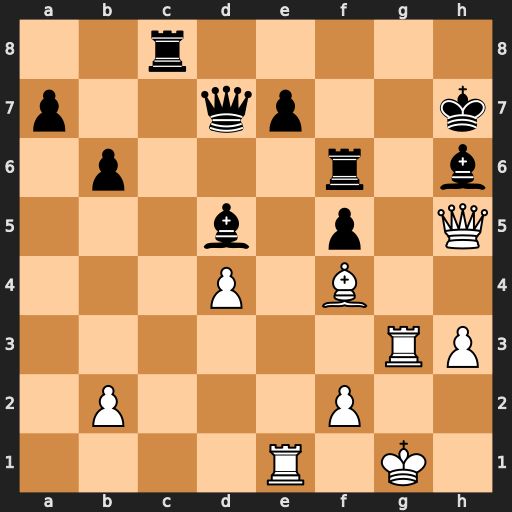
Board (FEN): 2r5/p2qp2k/1p3r1b/3b1p1Q/3P1B2/6RP/1P3P2/4R1K1
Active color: w
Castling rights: -
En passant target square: -
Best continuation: Bxh6 Bf7 Rg7+